Question: Servlet not working in newly created Dynamic Web Project in Eclipse Juno for Java EE. Here is how it goes, from scratch:
- - - - 'budget'- 'index.jps'
At this moment after adding project to server and running it I could see on screen. So, deployment works.
- Next I added servlet file ('control.Controller.java'):'''
package control;
import java.io.IOException;
import javax.servlet.ServletException;
import javax.servlet.annotation.WebServlet;
import javax.servlet.http.HttpServlet;
import javax.servlet.http.HttpServletRequest;
import javax.servlet.http.HttpServletResponse;
@WebServlet({ "/Controller", "*.do" })
public class Controller extends HttpServlet {
private static final long serialVersionUID = 1L;
public Controller() {
super();
}
protected void doGet(HttpServletRequest request,
HttpServletResponse response) throws ServletException, IOException {
System.out.println("doGet()");
}
protected void doPost(HttpServletRequest request,
HttpServletResponse response) throws ServletException, IOException {
System.out.println("doPost()");
}
}
'''
- I changed 'index.jsp' to look like this, nothing more:'''
<jsp:forward page="/departments.do"/>
'''
- And of course 'web.xml':'''
<?xml version="1.0" encoding="UTF-8"?>
<web-app xmlns:xsi="http://www.w3.org/2001/XMLSchema-instance"
xmlns="http://java.sun.com/xml/ns/javaee" xmlns:web="http://java.sun.com/xml/ns/javaee/web-app_2_5.xsd"
xsi:schemaLocation="http://java.sun.com/xml/ns/javaee http://java.sun.com/xml/ns/javaee/web-app_3_0.xsd"
id="WebApp_ID" version="3.0">
<display-name>UniBudget</display-name>
<welcome-file-list>
<welcome-file>index.html</welcome-file>
<welcome-file>index.htm</welcome-file>
<welcome-file>index.jsp</welcome-file>
<welcome-file>default.html</welcome-file>
<welcome-file>default.htm</welcome-file>
<welcome-file>default.jsp</welcome-file>
</welcome-file-list>
<!-- servlet definition -->
<servlet>
<servlet-name>Do</servlet-name>
<servlet-class>control.Controller</servlet-class>
</servlet>
<!-- servlet mapping -->
<servlet-mapping>
<servlet-name>Do</servlet-name>
<url-pattern>*.do</url-pattern>
</servlet-mapping>
<servlet-mapping>
<servlet-name>Do</servlet-name>
<url-pattern>/Controller</url-pattern>
</servlet-mapping>
</web-app>
'''
- Generated '.class' files have to be in 'WEB-INF/classes' right? That's what I read. So: 'Configure Build Path > Source tab > Browse >' I created 'classes' folder in 'WEB-INF' (in 'Advanced' I linked to folder in file system: '... /UniBudget/build/classes')- This is the file hierarchy in project:

- I cleaned and built the UniBudget project and republished to server. Cleaned the server.- I thought I would work now (I mean displaying or in Console). But instead of printout in Console I got this error:'''
HTTP Status 404 - /budget/departments.do
--------------------------------------------------------------------------------
type: Status report
message: /budget/departments.do
description: The requested resource is not available.
'''
- the same happens when I try to directly access 'http://localhost:8080/budget/Controller' (without redirection from 'index.jsp')
It looks like Eclipse could not see the servlet at all! Could you please point me where I make the mistake? I can't figure this out for hoours now.
---
After removing redundant annotation ('@WebServlet'), another error occurs:
'''
HTTP Status 503 - Servlet Do is currently unavailable
--------------------------------------------------------------------------------
type Status report
message Servlet Do is currently unavailable
description The requested service is not currently available.
'''
Error in console:
'''
wrz 24, 2012 9:34:15 PM org.apache.catalina.core.ApplicationDispatcher invoke
WARNING: Servlet Do is currently unavailable
'''
Not much. But that's all.
---
I found yet another error taking place here. I'm not even sure how to recreate it, but at least this one provides some more log info:
'''
HTTP Status 500 - An exception occurred processing JSP page /index.jsp at line 3
--------------------------------------------------------------------------------
type: Exception report
message: An exception occurred processing JSP page /index.jsp at line 3
description: The server encountered an internal error that prevented it from fulfilling this request.
exception:
org.apache.jasper.JasperException: An exception occurred processing JSP page /index.jsp at line 3
1: <%@ page language="java" contentType="text/html; charset=UTF-8"
2: pageEncoding="UTF-8"%>
3: <jsp:forward page="/departments.do"/>
Stacktrace:
org.apache.jasper.servlet.JspServletWrapper.handleJspException(JspServletWrapper.java:568)
org.apache.jasper.servlet.JspServletWrapper.service(JspServletWrapper.java:455)
org.apache.jasper.servlet.JspServlet.serviceJspFile(JspServlet.java:390)
org.apache.jasper.servlet.JspServlet.service(JspServlet.java:334)
javax.servlet.http.HttpServlet.service(HttpServlet.java:722)
root cause:
javax.servlet.ServletException: Error instantiating servlet class control.Controller
org.apache.jasper.runtime.PageContextImpl.doForward(PageContextImpl.java:746)
org.apache.jasper.runtime.PageContextImpl.forward(PageContextImpl.java:716)
org.apache.jsp.index_jsp._jspService(index_jsp.java:65)
org.apache.jasper.runtime.HttpJspBase.service(HttpJspBase.java:70)
javax.servlet.http.HttpServlet.service(HttpServlet.java:722)
org.apache.jasper.servlet.JspServletWrapper.service(JspServletWrapper.java:432)
org.apache.jasper.servlet.JspServlet.serviceJspFile(JspServlet.java:390)
org.apache.jasper.servlet.JspServlet.service(JspServlet.java:334)
javax.servlet.http.HttpServlet.service(HttpServlet.java:722)
root cause:
java.lang.ClassNotFoundException: control.Controller
org.apache.catalina.loader.WebappClassLoader.loadClass(WebappClassLoader.java:1714)
org.apache.catalina.loader.WebappClassLoader.loadClass(WebappClassLoader.java:1559)
org.apache.jasper.runtime.PageContextImpl.doForward(PageContextImpl.java:746)
org.apache.jasper.runtime.PageContextImpl.forward(PageContextImpl.java:716)
org.apache.jsp.index_jsp._jspService(index_jsp.java:65)
org.apache.jasper.runtime.HttpJspBase.service(HttpJspBase.java:70)
javax.servlet.http.HttpServlet.service(HttpServlet.java:722)
org.apache.jasper.servlet.JspServletWrapper.service(JspServletWrapper.java:432)
org.apache.jasper.servlet.JspServlet.serviceJspFile(JspServlet.java:390)
org.apache.jasper.servlet.JspServlet.service(JspServlet.java:334)
javax.servlet.http.HttpServlet.service(HttpServlet.java:722)
'''
---
Error during 'project right click > Export > WAR file':
'''
java.lang.NoClassDefFoundError: org/eclipse/wst/web/internal/deployables/IFlatDeployable
at org.eclipse.jst.j2ee.internal.archive.operations.JavaEEComponentExportOperation.getModuleParticipants(JavaEEComponentExportOperation.java:77)
at org.eclipse.jst.j2ee.internal.archive.operations.JavaEEComponentExportOperation.getParticipants(JavaEEComponentExportOperation.java:43)
at org.eclipse.jst.j2ee.internal.archive.operations.JavaEEComponentExportOperation.createFlatComponentArchiver(JavaEEComponentExportOperation.java:91)
at org.eclipse.jst.j2ee.internal.archive.operations.ComponentExportOperation.export(ComponentExportOperation.java:191)
at org.eclipse.jst.j2ee.internal.archive.operations.ComponentExportOperation.execute(ComponentExportOperation.java:136)
at org.eclipse.wst.common.frameworks.internal.datamodel.DataModelPausibleOperationImpl$1.run(DataModelPausibleOperationImpl.java:385)
at org.eclipse.core.internal.resources.Workspace.run(Workspace.java:2344)
at org.eclipse.wst.common.frameworks.internal.datamodel.DataModelPausibleOperationImpl.runOperation(DataModelPausibleOperationImpl.java:410)
at org.eclipse.wst.common.frameworks.internal.datamodel.DataModelPausibleOperationImpl.runOperation(DataModelPausibleOperationImpl.java:360)
at org.eclipse.wst.common.frameworks.internal.datamodel.DataModelPausibleOperationImpl.doExecute(DataModelPausibleOperationImpl.java:247)
at org.eclipse.wst.common.frameworks.internal.datamodel.DataModelPausibleOperationImpl.executeImpl(DataModelPausibleOperationImpl.java:219)
at org.eclipse.wst.common.frameworks.internal.datamodel.DataModelPausibleOperationImpl.cacheThreadAndContinue(DataModelPausibleOperationImpl.java:89)
at org.eclipse.wst.common.frameworks.internal.datamodel.DataModelPausibleOperationImpl.execute(DataModelPausibleOperationImpl.java:207)
at org.eclipse.wst.common.frameworks.internal.datamodel.ui.DataModelWizard$1CatchThrowableRunnableWithProgress.run(DataModelWizard.java:220)
at org.eclipse.jface.operation.ModalContext$ModalContextThread.run(ModalContext.java:121)
'''
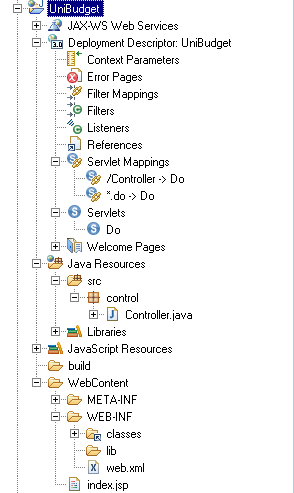
Answer: > '''
java.lang.NoClassDefFoundError: org/eclipse/wst/web/internal/deployables/IFlatDeployable
'''
Whoops. That's a pretty serious error, this class is namely internal to Eclipse. This has been reported once as <URL>.
I have personally not tried Juno yet (I usually wait for a SR1 to be released around winter so that all major teething issues are covered), but if completely deleting the Eclipse installation and re-unzipping it doesn't work, then I'd suggest to try to step back to the previous Eclipse version, which is <URL>.